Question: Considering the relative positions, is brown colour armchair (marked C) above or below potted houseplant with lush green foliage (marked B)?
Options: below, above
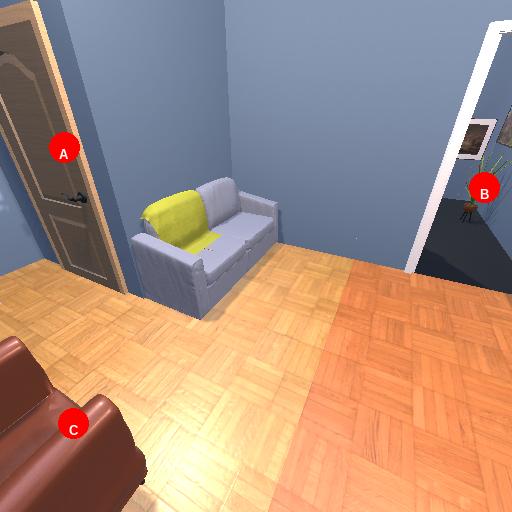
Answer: below